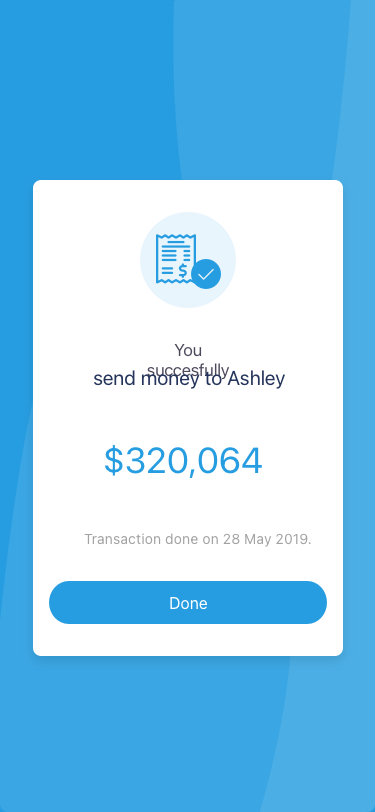
Text in this UI design:
You succesfully
send money to Ashley
Transaction done on 28 May 2019.
$320,064